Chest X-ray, AP view. Patient: 38 years old, sex F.
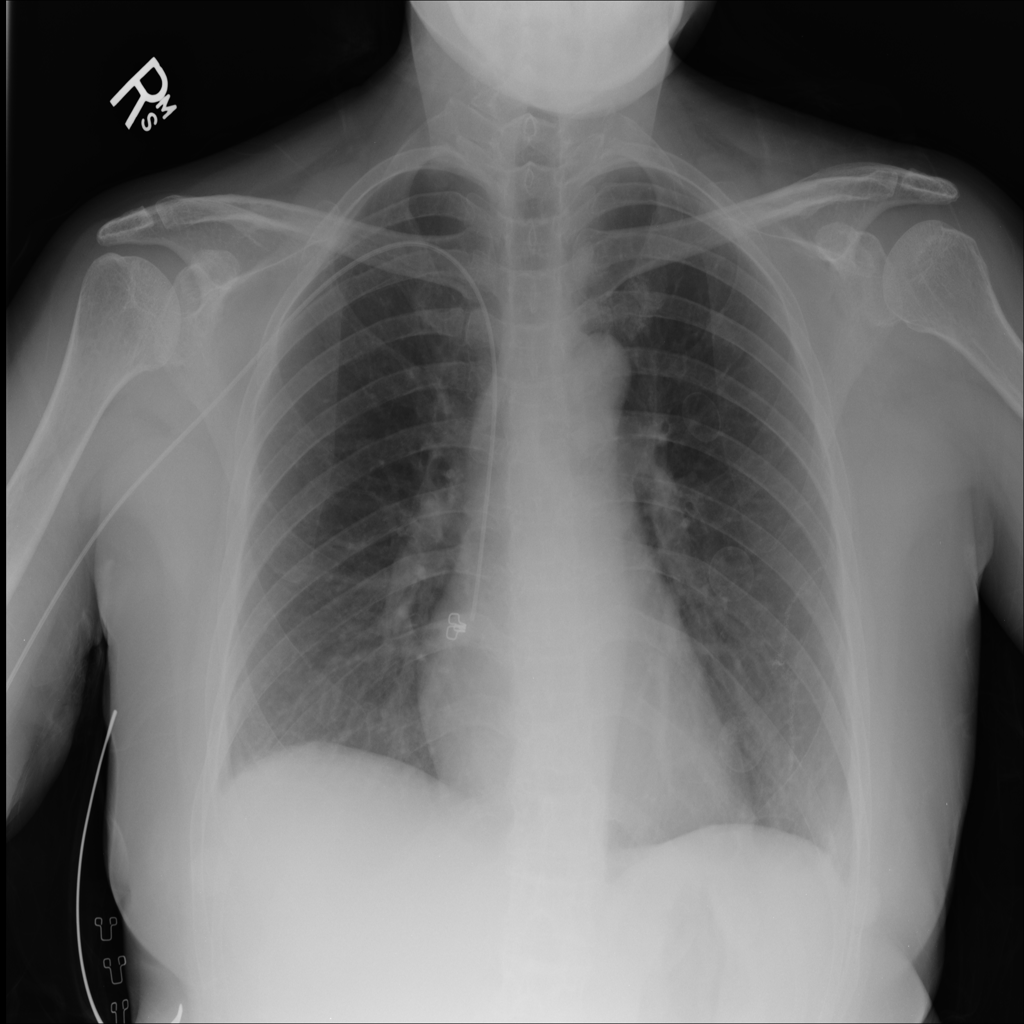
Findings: No Finding